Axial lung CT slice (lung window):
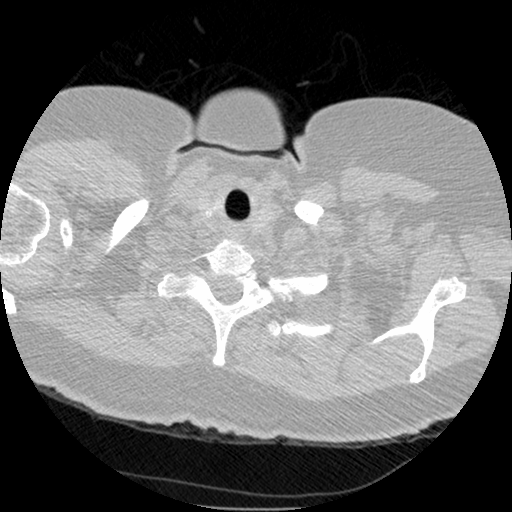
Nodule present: no